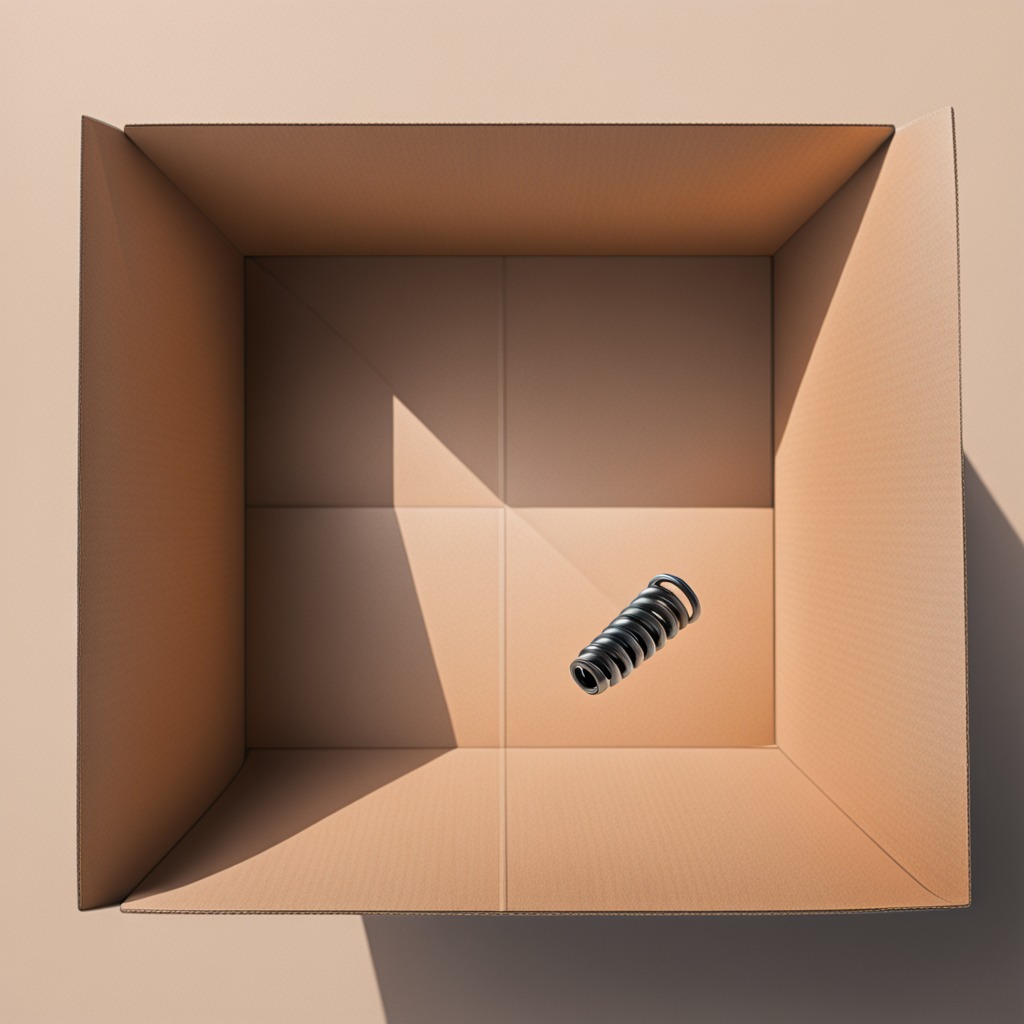
A coiled metal spring is lying on the cardboard box surface.